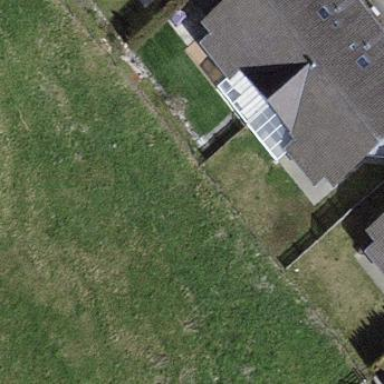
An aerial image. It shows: Semidetached house.